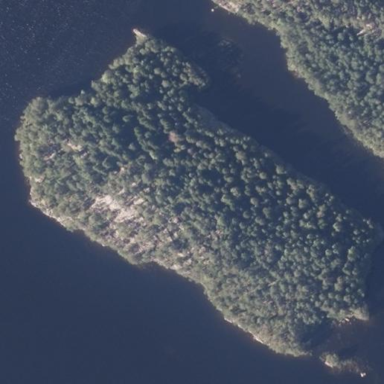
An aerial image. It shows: Woodland islet designated as nature reserve.